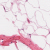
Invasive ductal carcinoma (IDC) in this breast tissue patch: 0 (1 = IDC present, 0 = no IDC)